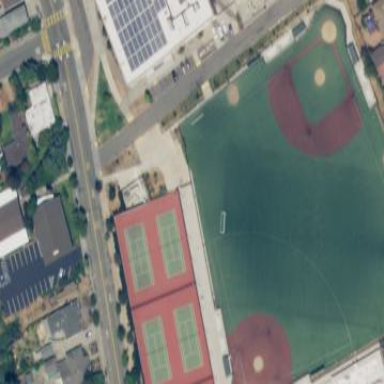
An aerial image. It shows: Artificial turf pitch used for both baseball and soccer.